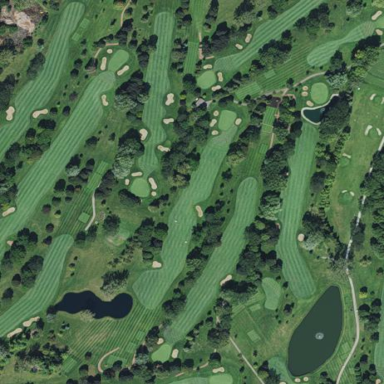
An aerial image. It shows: Golf course.